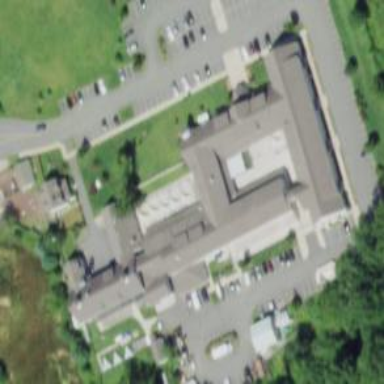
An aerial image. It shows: Animal shelter.